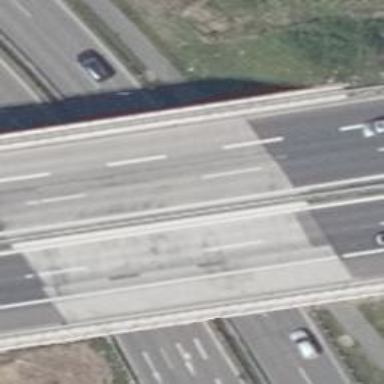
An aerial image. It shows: Primary road with asphalt surface.